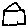
Label: house